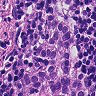
Metastatic tissue present: yes